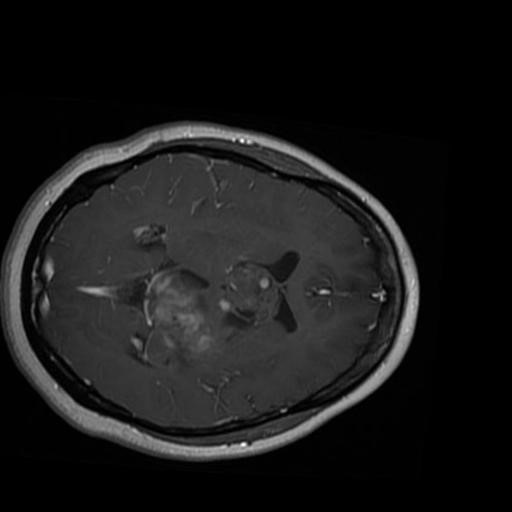
Label: brain_glioma